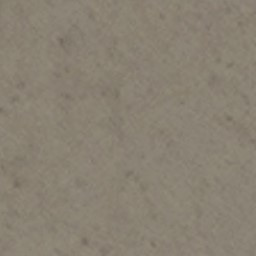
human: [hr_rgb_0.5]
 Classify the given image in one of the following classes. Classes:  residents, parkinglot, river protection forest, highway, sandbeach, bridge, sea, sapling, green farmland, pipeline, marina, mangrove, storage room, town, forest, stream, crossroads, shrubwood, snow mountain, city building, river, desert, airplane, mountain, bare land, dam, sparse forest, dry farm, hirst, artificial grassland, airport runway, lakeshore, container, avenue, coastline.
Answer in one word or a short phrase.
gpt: bare land